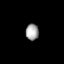
Tissue: lung
Cell type: Myeloid cells
Senescence score: 0.1121
Nuclear area (px): 208
Mean DAPI intensity: 162.668